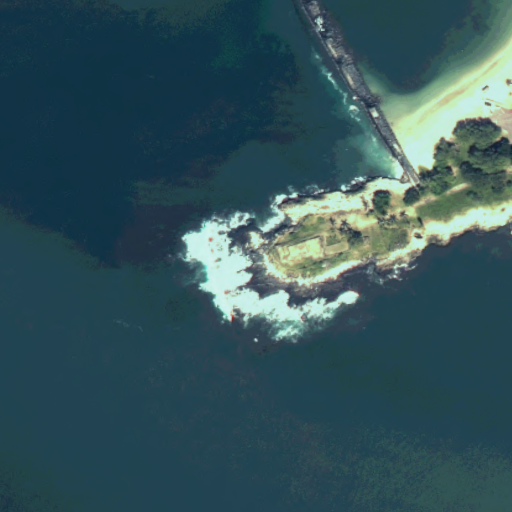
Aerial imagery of cape in Hawaii named Kāneʻīlio Point containing only unknown